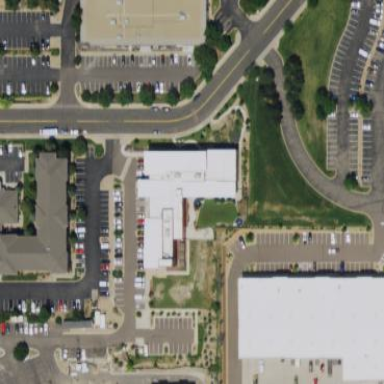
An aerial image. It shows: Commercial building.